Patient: sex M, age 17
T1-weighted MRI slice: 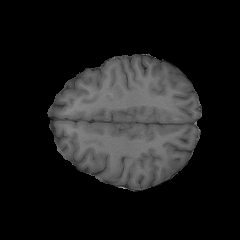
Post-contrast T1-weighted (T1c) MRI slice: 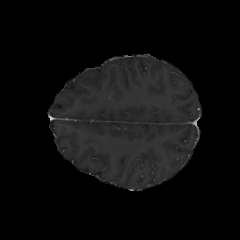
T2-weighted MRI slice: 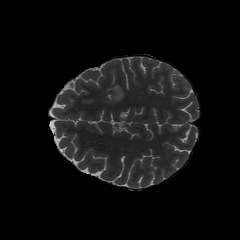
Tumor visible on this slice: yes
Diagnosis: Astrocytoma, IDH-mutant
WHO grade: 4